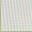
Piece: xx